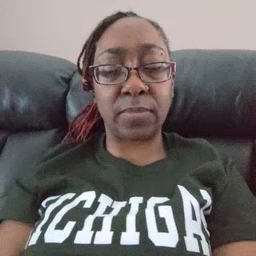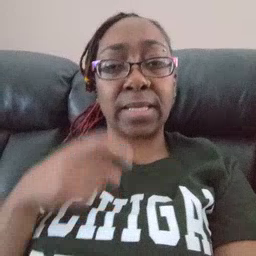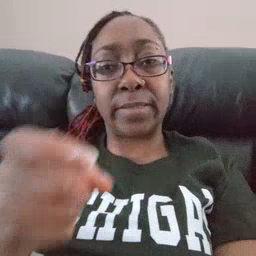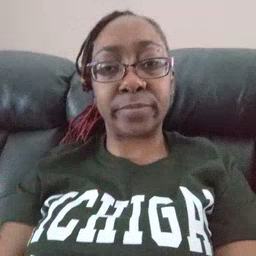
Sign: gift